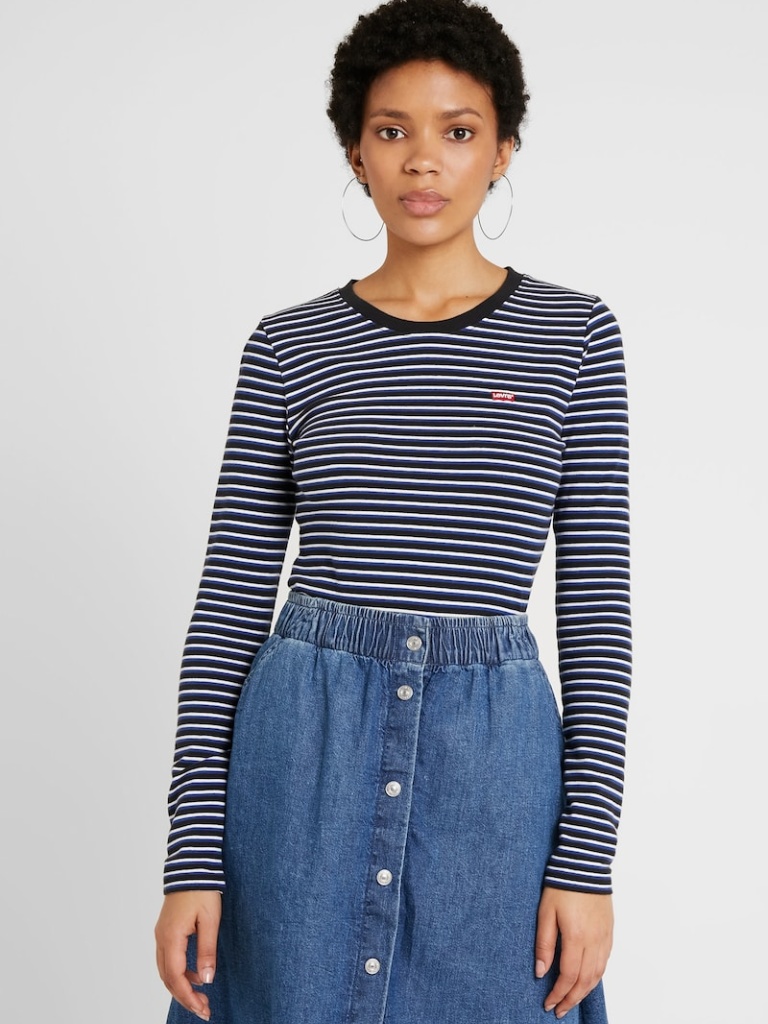
cotton fitted a long-sleeved with the sleeves down hip length Fully Tucked in crew shirt